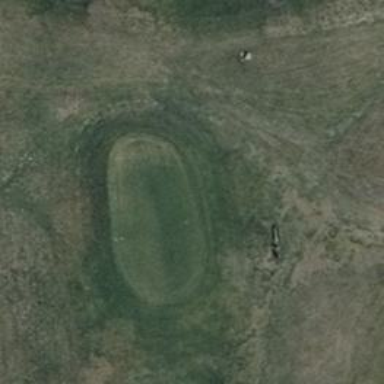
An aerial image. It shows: Golf tee.